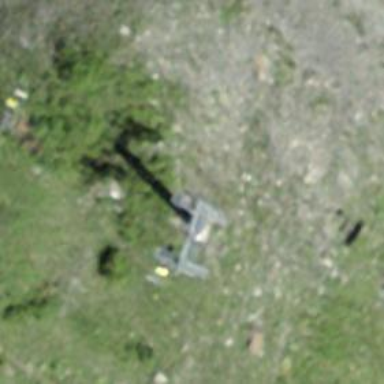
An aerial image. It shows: Pylon used for aerialway.